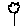
Label: flower